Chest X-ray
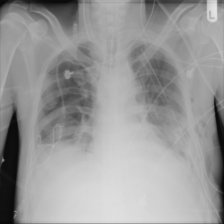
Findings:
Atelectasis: positive
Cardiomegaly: negative
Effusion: negative
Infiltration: negative
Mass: negative
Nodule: negative
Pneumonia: negative
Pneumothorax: positive
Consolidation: negative
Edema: negative
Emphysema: negative
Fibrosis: negative
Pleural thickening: negative
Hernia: negative